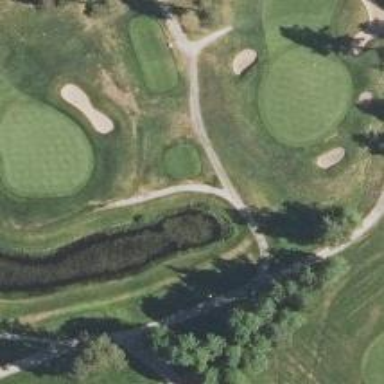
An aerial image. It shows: Path for both roads and golfers.